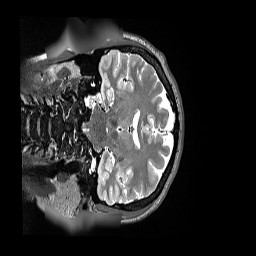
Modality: T2w
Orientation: coronal
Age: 38
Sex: female